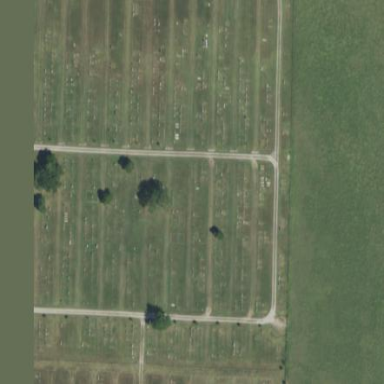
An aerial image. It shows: Cemetery.